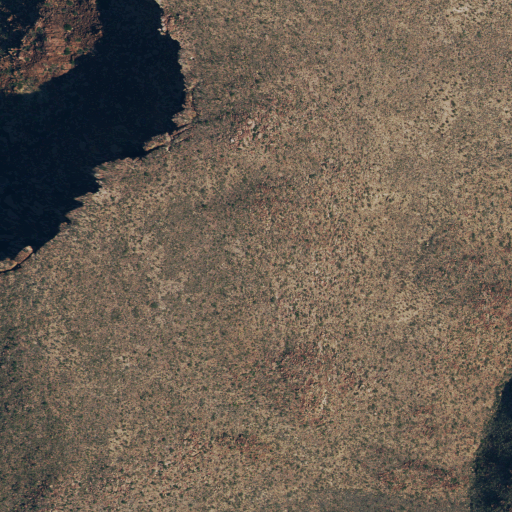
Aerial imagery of mountain in Texas named Chilicotal Mountain containing shrub and grassland